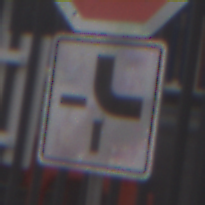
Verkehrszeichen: VerlaufVorfahrtsstrasse4
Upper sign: Stop
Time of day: MorningAfternoon
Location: Outdoor (Urban)
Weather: Overcast
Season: NotSpecified
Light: Natural